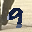
Label: 9